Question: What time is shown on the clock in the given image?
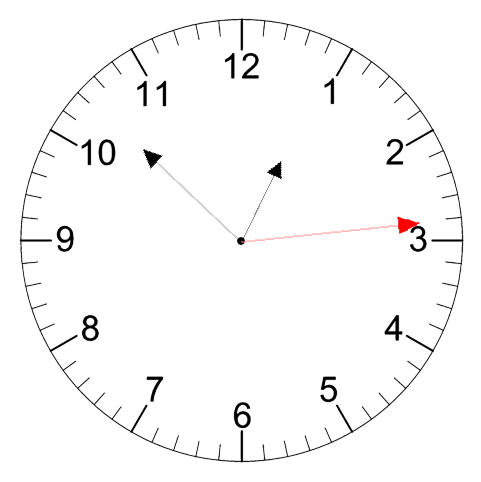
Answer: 12:52:14